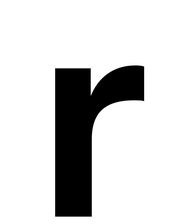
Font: InstrumentSans_SemiBold